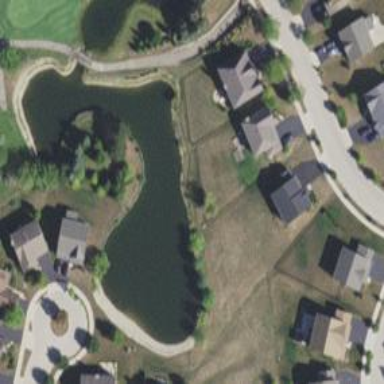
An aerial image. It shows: Pond surrounded by natural water.